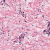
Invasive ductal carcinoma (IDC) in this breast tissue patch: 0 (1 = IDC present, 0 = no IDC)